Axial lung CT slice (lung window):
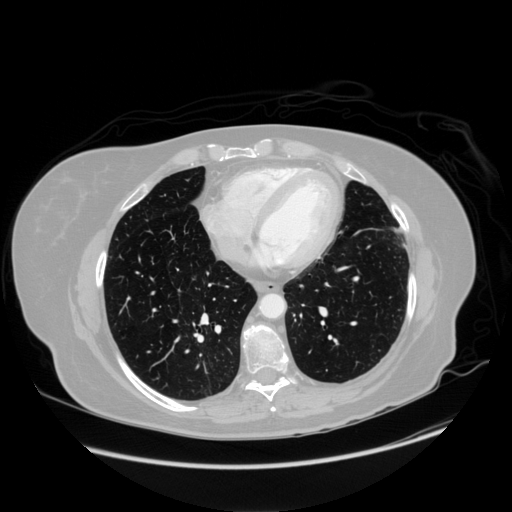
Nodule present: no